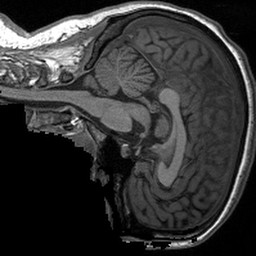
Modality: T1w
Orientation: sagittal
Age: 31
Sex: female